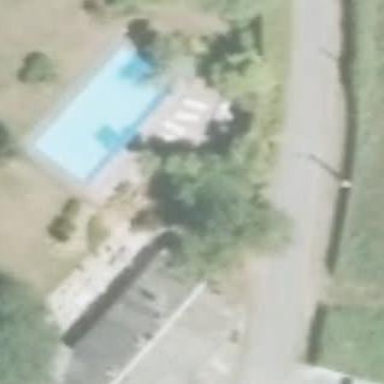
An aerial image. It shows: Swimming pool located in leisure land.